Question: I'm new in php & css.
After reading a lot and learning very little, I managed to program the notifications in my project in php and css. It works fine, shows the amounts (friends, messages and notifications) and redirects where it should.
My problem is that I need to "hide" the bubble of "0" when the user has no notifications and only show when if they have 1 or more notifications

'''
if ( !is_user_logged_in()) {
return $menu;
}
$user_id = bp_loggedin_user_id();
$user_url = bp_loggedin_user_domain();
$friends_url = $user_url . bp_get_friends_slug() . '/';
$msg_url = $user_url . bp_get_messages_slug() . '/';
$notify_url = $user_url . bp_get_notifications_slug() . '/';
ob_start();
<li><a><a href="<?php echo bp_loggedin_user_domain();?>friends"><span class="notifications_icons"><i class="fas fa-user-friends" style="font-size:17px;"></i></span><span class="my_bubble_notify"><?php echo friends_get_friend_count_for_user( $user_id );?></span></a></a></li>
<li><a><a href="<?php echo bp_loggedin_user_domain();?>messages"><span class="notifications_icons"><i class="fas fa-envelope" style="font-size:17px;"></i></span><span class="my_bubble_notify"><?php echo bp_get_total_unread_messages_count( $user_id );?></span></a></a></li>
<li><a><a href="<?php echo bp_loggedin_user_domain();?>notifications"><span class="notifications_icons"><i class="fas fa-bell" style="font-size:17px;"></i></span><span class="my_bubble_notify"><?php echo bp_notifications_get_unread_notification_count( $user_id );?></span></a></a></li>
<?php
$menu_items = ob_get_clean();
$menu = $menu . $menu_items;
return $menu;
}
add_filter( 'wp_nav_menu_items', 'my_counter_nav_menu' );
?>
'''
'''
.notifications_icons {
color: #ffffff;
vertical-align: middle;
margin: -7px;
}
.my_bubble_notify {
color: #ffffff;
border-radius: 3px;
background-color: #f7823f;
vertical-align: 20%;
position: relative;
font-size: small;
padding: 0.1em 5px;
}
'''
Buddypress 6.0.0
Wordpress 5.4.2
site: <URL>
If you need, you can use test account (acc:test - pw:test)
I dont know if I can paste my site link here. If I can't please remove it or let me know, thank you so much for reading and helping me! <3
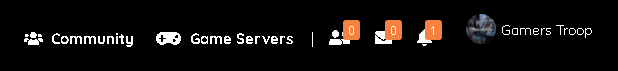
Answer: I believe if you wrap your my_bubble_notify span in an if statement it should work.
So for eg.
'''
<li>
<a>
<a href="<?php echo bp_loggedin_user_domain();?>friends">
<span class="notifications_icons">
<i class="fas fa-user-friends" style="font-size:17px;"></i>
</span>
<?php if(friends_get_friend_count_for_user( $user_id ) >= 1) { ?>
<span class="my_bubble_notify"><?php echo friends_get_friend_count_for_user( $user_id );?></span>
<?php } ?>
</a>
</a>
</li>
'''